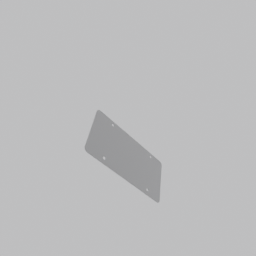
Label: mechanical